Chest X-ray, PA view. Patient: 18 years old, sex M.
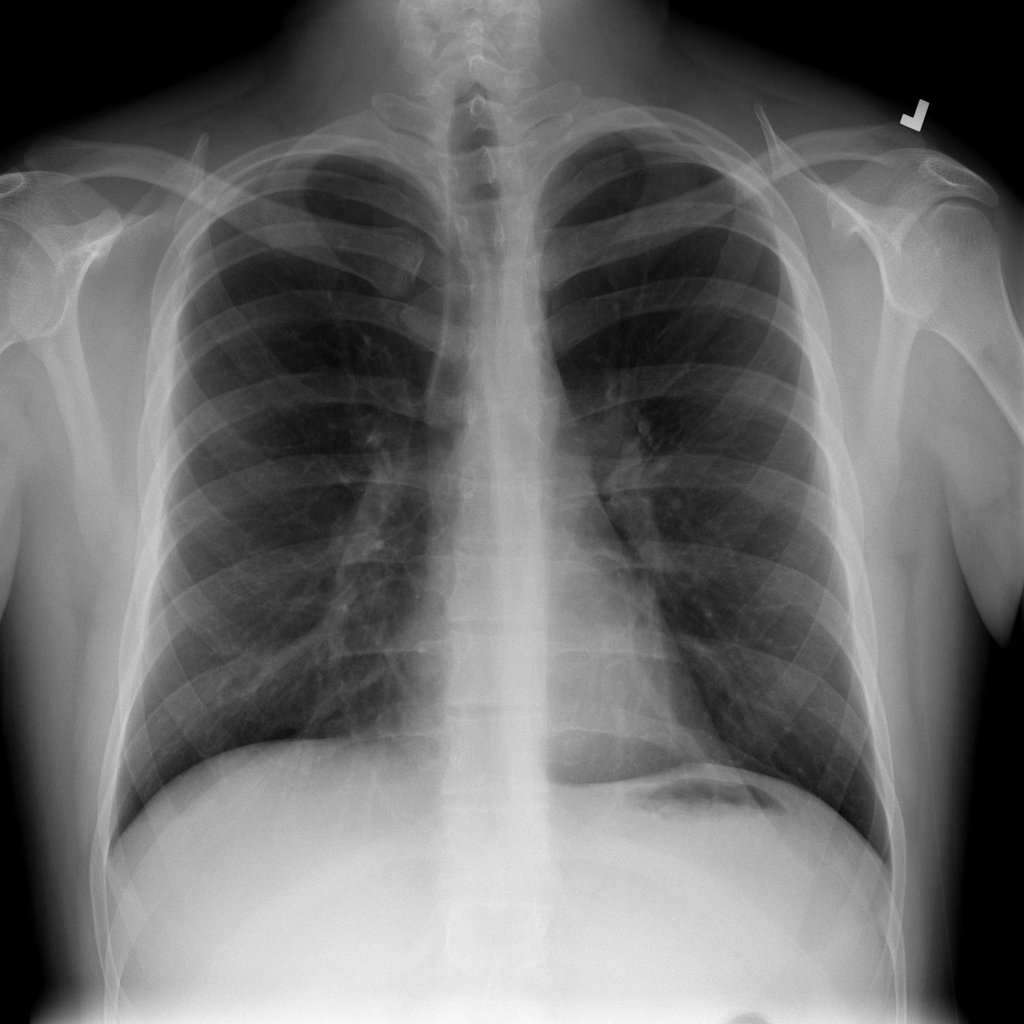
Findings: No Finding